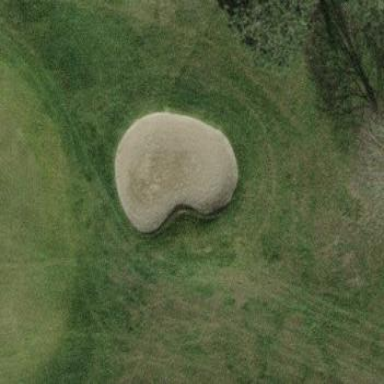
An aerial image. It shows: Golf bunker filled with natural sand.